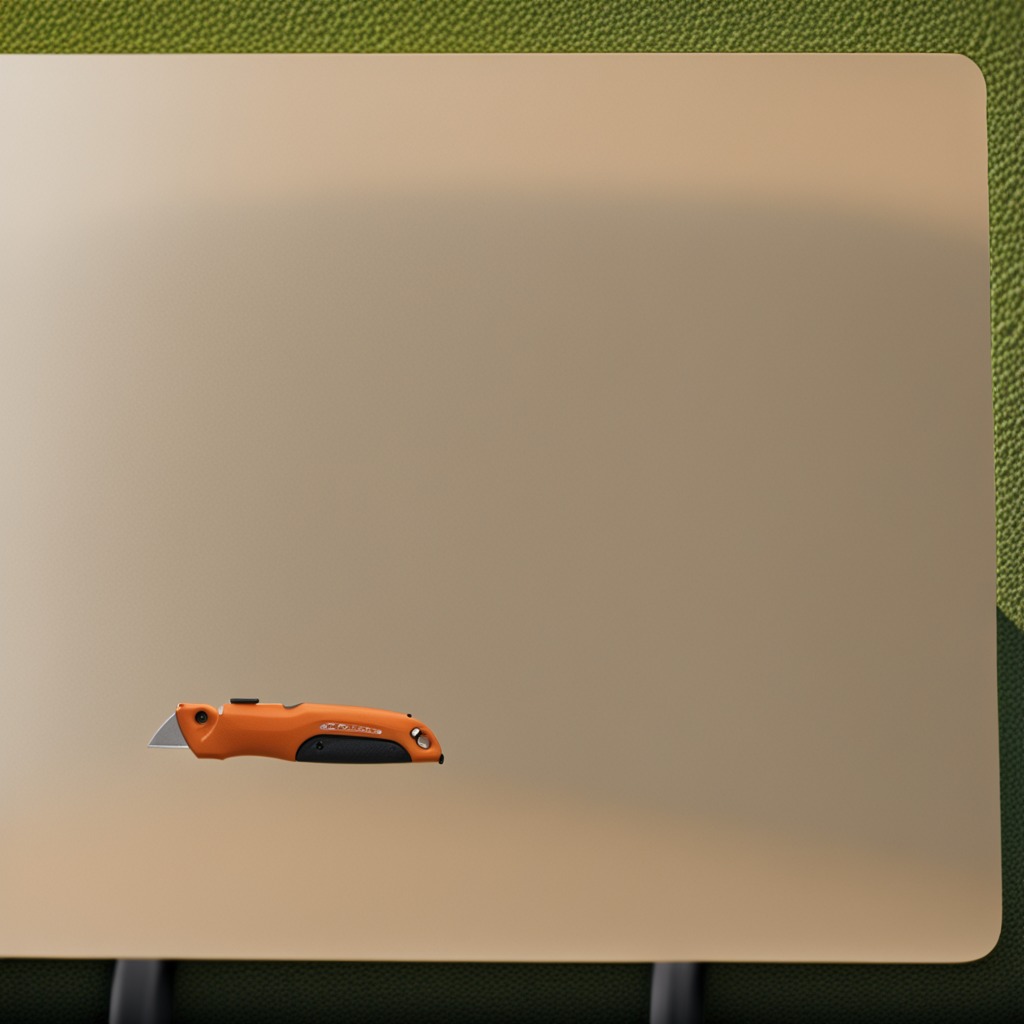
A utility knife lying on a clean utility table in a temporary outdoor tool station textured surface afternoon light completely empty no clutter no objects on or around the table